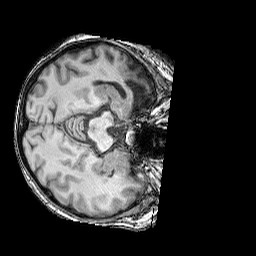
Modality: T1w
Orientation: axial
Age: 74
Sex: female
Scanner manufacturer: siemens
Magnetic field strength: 3 T
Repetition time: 2.25 s
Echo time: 0.00411 s